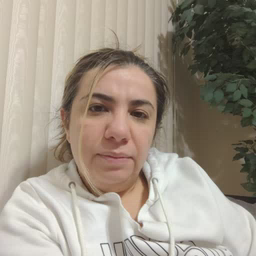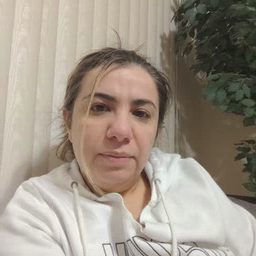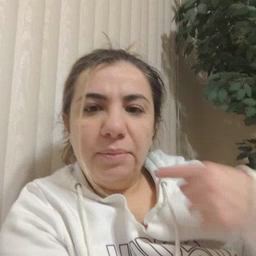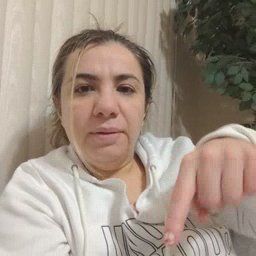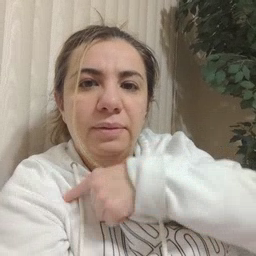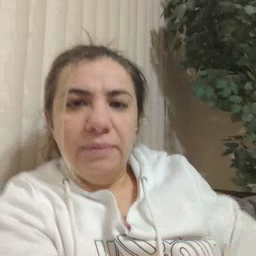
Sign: weus